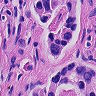
Metastatic tissue present: yes